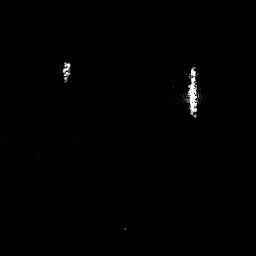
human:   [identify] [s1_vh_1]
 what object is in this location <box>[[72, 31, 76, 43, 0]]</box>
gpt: <ref>1 small ship at the right</ref>